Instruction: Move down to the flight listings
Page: flights
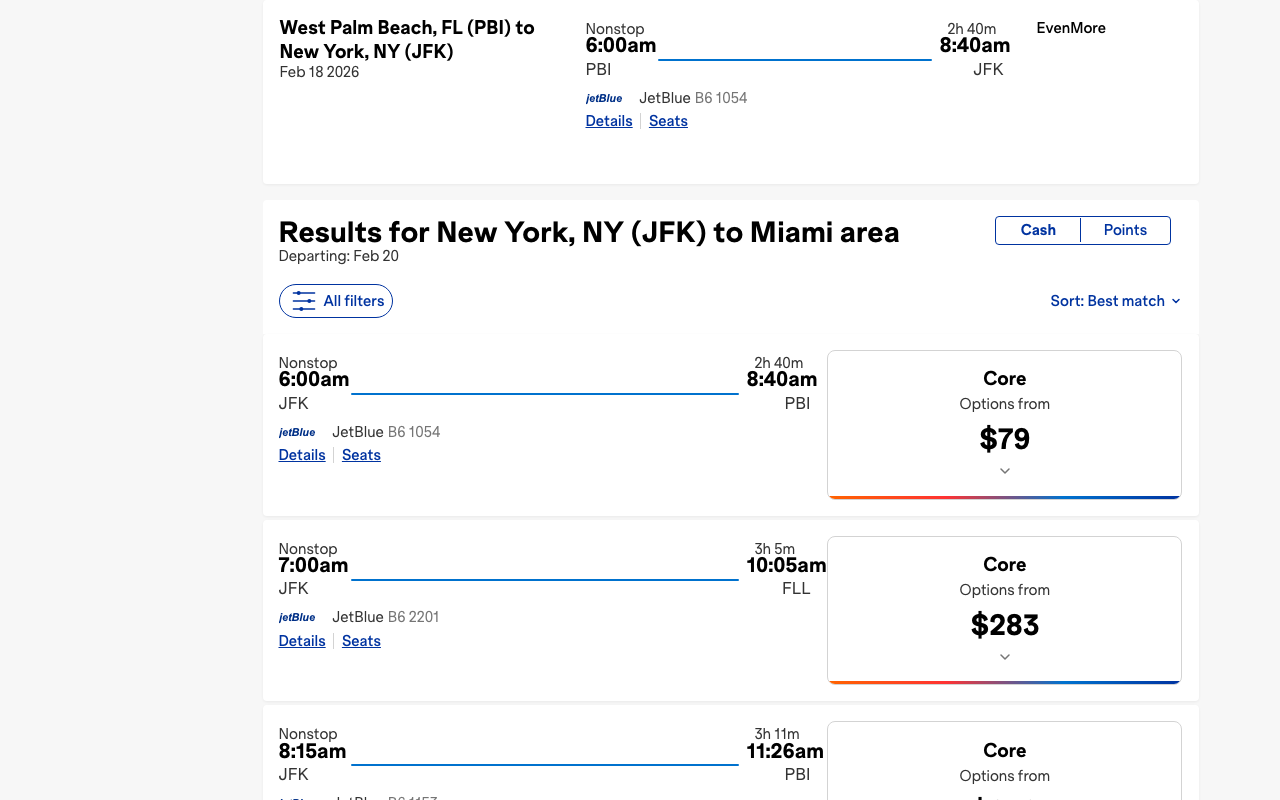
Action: scroll